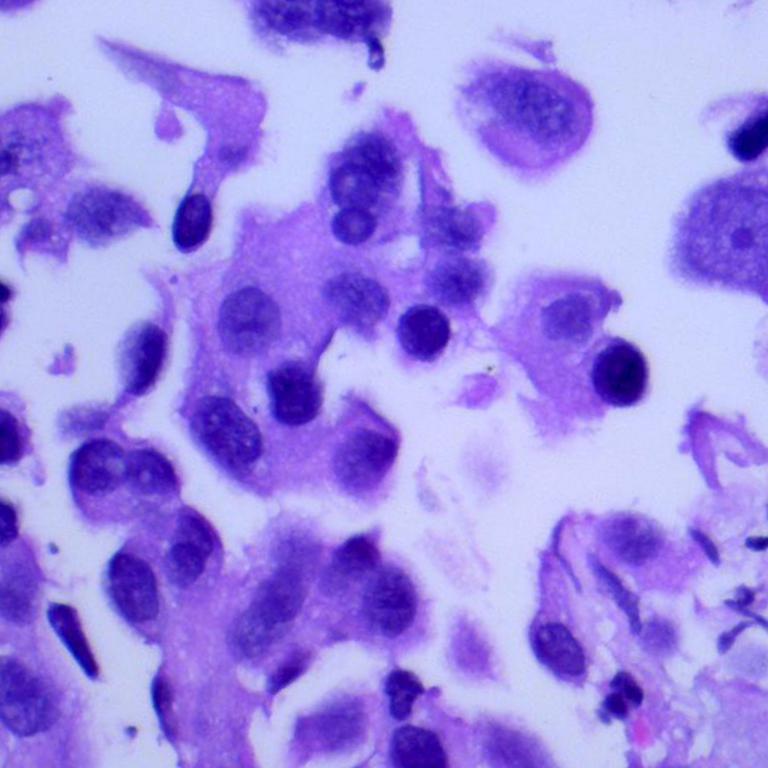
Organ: lung
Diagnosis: adenocarcinomas